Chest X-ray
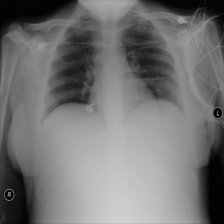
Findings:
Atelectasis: negative
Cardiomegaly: negative
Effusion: negative
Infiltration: negative
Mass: negative
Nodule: negative
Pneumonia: negative
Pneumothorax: negative
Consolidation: negative
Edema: negative
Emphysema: negative
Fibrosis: negative
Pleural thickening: negative
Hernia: negative